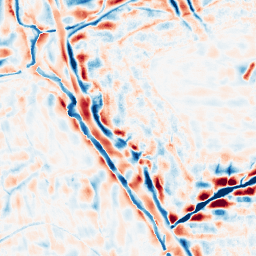
Category: wavelet
Decomposition family: wavelet_dwt
Decomposition parameters: wavelet: db4
level: 4
Upsampling method: edge_directed
Upsampling parameters: scale: 2
Upsampling scale: 2